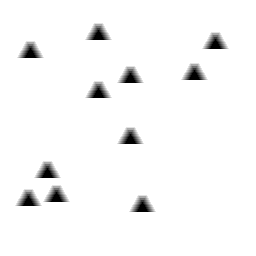
Squares: 0
Triangles: 11
Stars: 0
Total shapes: 11